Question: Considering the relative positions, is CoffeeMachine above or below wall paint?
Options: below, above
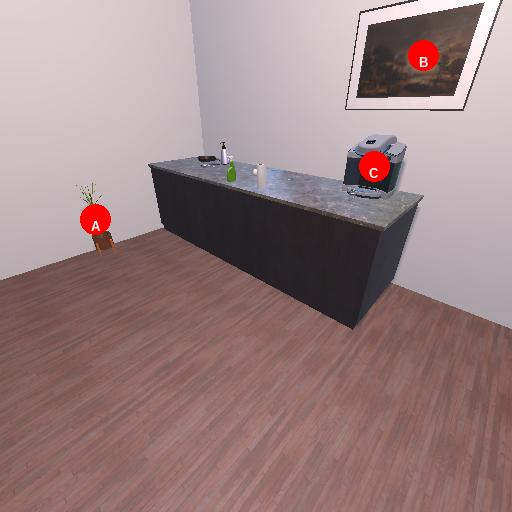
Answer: below